Field crop: tomato
Growth stage: 1
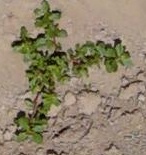
Species: portulaca